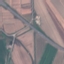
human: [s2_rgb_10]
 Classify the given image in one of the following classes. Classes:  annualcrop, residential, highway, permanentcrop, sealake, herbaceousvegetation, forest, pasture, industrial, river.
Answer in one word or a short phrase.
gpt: Highway